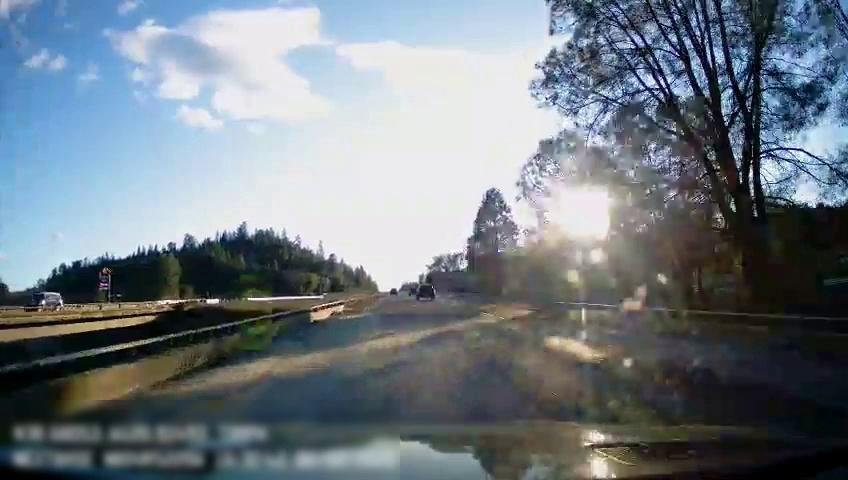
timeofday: Day
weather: Sunny
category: Drivable Space
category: Vehicles | Truck
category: Vehicles | SUV
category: Lanes | Current Lane
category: Lanes | Current Lane
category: Lanes | Alternate Lane